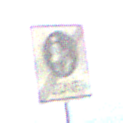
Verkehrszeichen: EndeFussgaengerzone
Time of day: MorningAfternoon
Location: Outdoor (RoadRail)
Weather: PartlyCloudy
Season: NotSpecified
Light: Natural